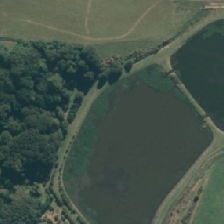
Land cover: lake_pond